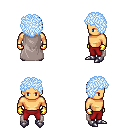
a pixel art fantasy rpg character, male body template, human, tanned skin, gray cape, red pants, white cyan curly afro hairstyle, gold gloves, metal boots, four views (front, back, left, right), 2x2 character sprite sheet, small pixel art, hard edges, no anti-aliasing